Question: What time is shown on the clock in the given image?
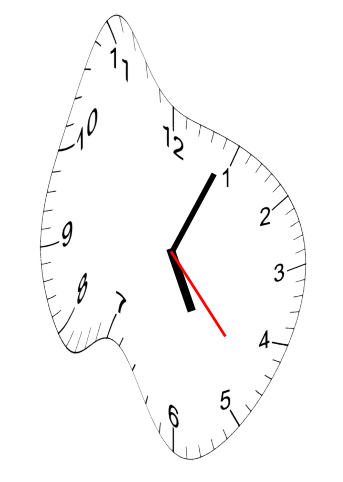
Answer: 05:04:23